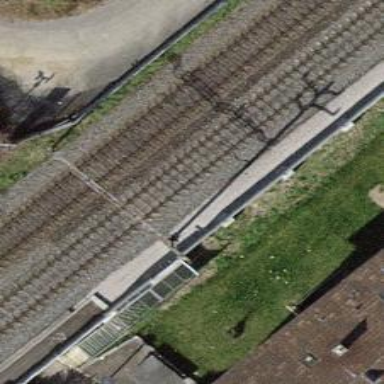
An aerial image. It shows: Catenary mast for power lines.